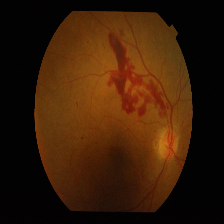
Diabetic retinopathy grade: Mild